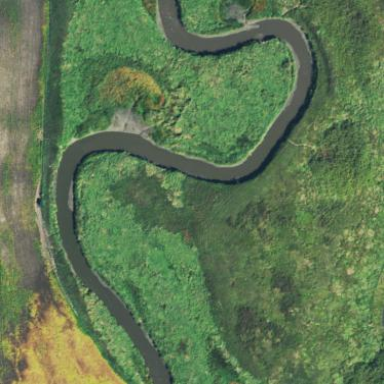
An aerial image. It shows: River flowing through the landscape.